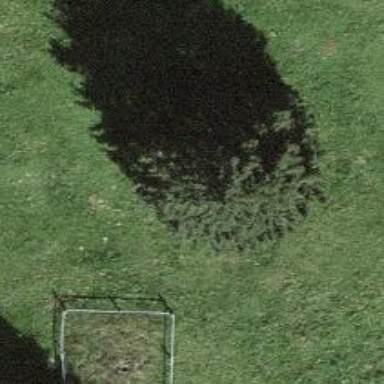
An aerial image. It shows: Single tag "natural: tree."